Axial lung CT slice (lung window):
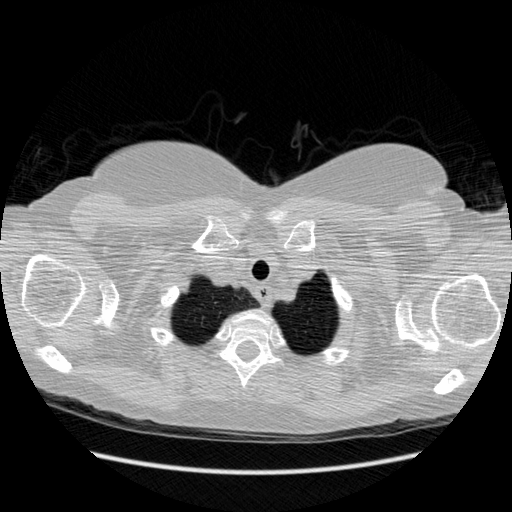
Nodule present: no